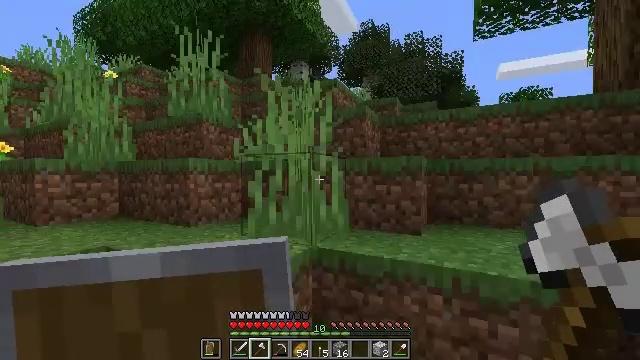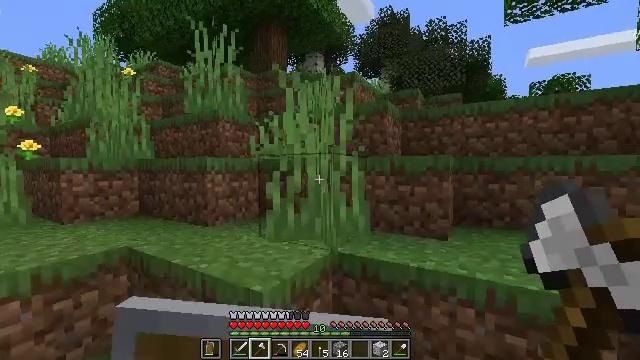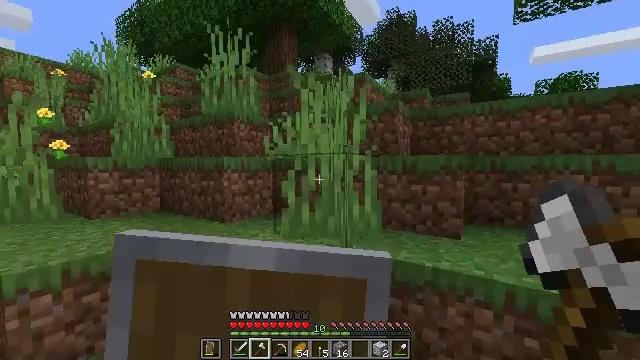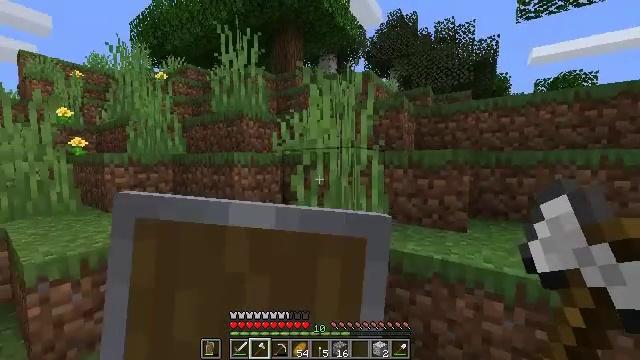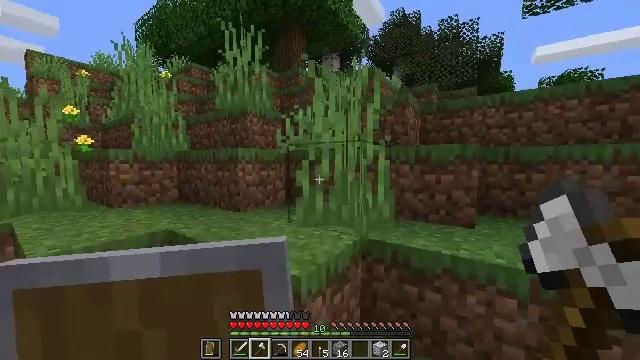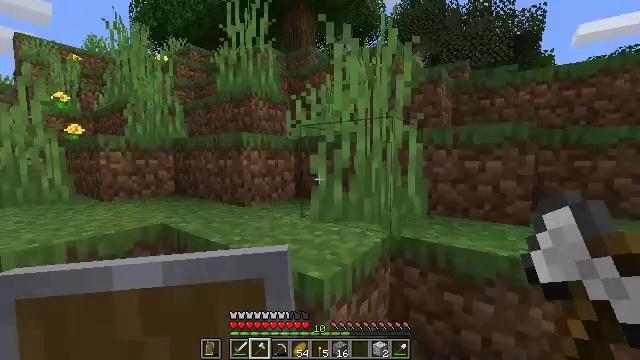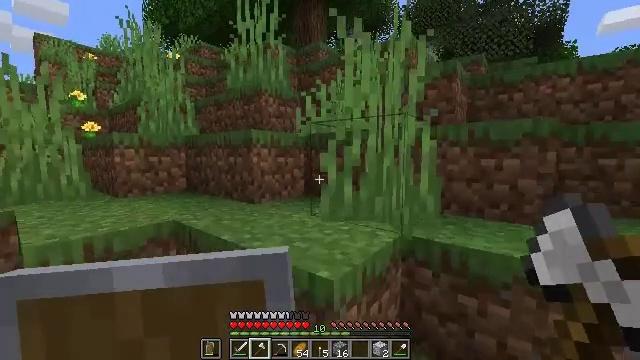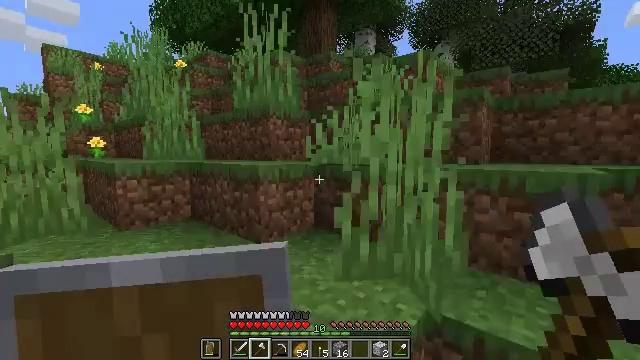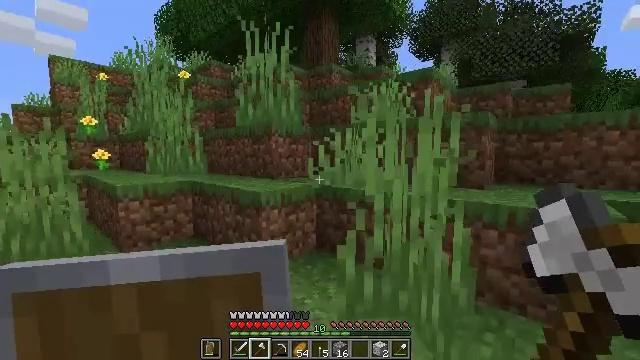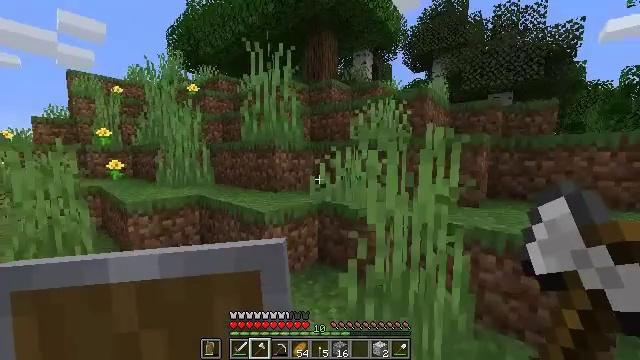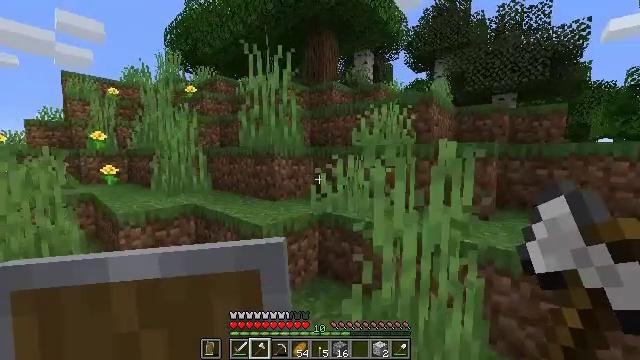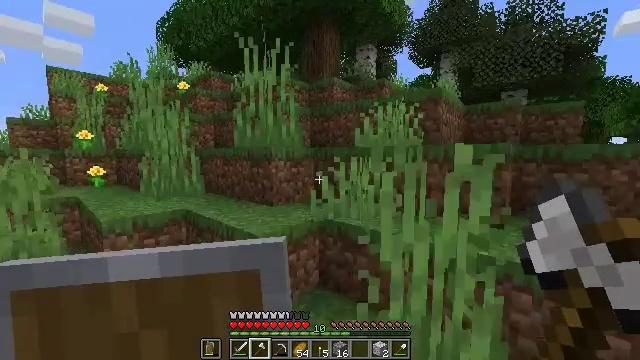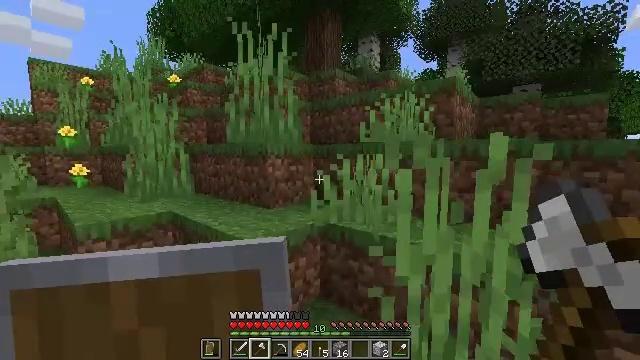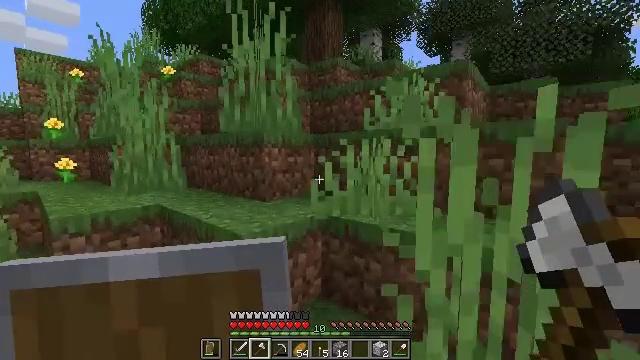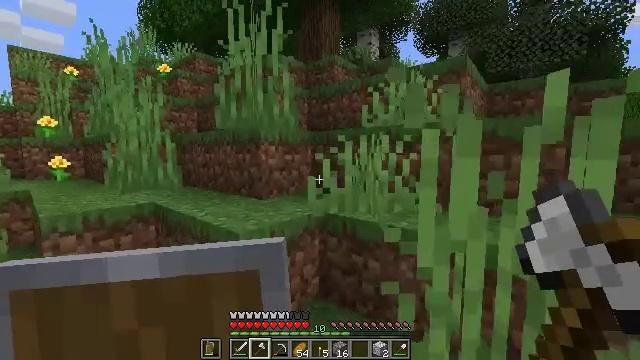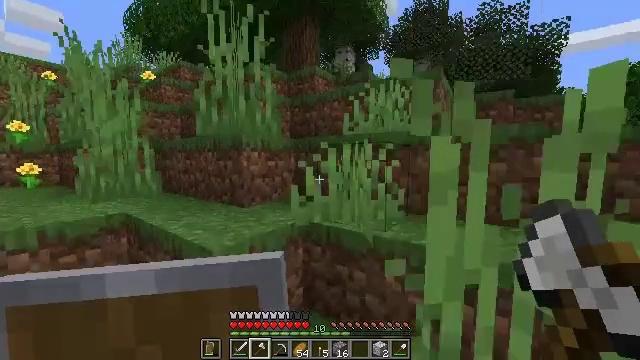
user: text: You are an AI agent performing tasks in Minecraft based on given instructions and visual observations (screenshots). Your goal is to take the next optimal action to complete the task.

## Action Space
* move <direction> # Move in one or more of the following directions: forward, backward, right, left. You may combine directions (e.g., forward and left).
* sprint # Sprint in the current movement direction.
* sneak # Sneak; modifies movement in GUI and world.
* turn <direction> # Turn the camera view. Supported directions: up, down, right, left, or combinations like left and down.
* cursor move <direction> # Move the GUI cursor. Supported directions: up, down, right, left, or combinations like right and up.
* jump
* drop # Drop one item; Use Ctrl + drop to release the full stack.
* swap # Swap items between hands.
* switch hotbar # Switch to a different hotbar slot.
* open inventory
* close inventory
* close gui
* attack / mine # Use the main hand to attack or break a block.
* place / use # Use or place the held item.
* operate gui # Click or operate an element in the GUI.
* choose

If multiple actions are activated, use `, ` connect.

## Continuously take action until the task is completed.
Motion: motion action
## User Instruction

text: Collect some oak leaves.
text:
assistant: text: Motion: move forward, turn left and down, use / place, jump
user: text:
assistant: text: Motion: move forward, turn left, use / place, jump
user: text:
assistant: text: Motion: move forward, use / place
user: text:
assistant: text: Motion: move forward
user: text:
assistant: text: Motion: move forward, turn left
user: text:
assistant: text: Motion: move forward, turn left, jump
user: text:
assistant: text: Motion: move forward, turn left, jump
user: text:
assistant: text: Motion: move forward, jump
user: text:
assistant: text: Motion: move forward, jump
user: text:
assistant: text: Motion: move forward, jump
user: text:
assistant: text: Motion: move forward, jump
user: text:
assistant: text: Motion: move forward
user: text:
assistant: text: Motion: move forward
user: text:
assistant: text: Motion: move forward
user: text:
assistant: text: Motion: move forward, turn right
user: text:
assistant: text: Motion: move forward, turn right and up
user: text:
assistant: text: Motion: move forward, turn right
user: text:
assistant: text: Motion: move forward, jump
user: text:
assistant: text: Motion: move forward, jump
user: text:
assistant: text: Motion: move forward, jump
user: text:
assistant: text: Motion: move forward, jump
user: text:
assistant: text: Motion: move forward, jump
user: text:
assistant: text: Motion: move forward
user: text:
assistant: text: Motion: move forward
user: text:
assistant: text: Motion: move forward
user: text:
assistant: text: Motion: move forward, jump
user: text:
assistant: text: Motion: move forward, jump
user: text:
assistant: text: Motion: move forward, jump
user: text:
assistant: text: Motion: move forward, jump
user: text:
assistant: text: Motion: move forward, turn left and down, jump